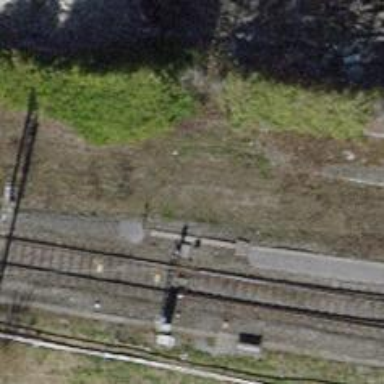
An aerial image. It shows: Railway buffer stop.